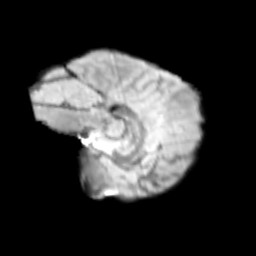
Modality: T2w
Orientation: sagittal
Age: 9
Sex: male
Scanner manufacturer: siemens
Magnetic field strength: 3 T
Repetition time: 3.8 s
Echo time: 0.07 s